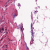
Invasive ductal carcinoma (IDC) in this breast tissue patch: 0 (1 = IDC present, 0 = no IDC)